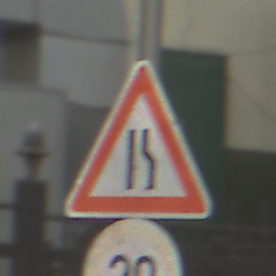
Verkehrszeichen: EinseitigVerengteFahrbahnRechts
Zusatzzeichen unten: Geschwindigkeit20
Umgebung: Outdoor, Urban
Tageszeit: MorningAfternoon
Wetter: Overcast
Licht: Natural
Jahreszeit: NotSpecified
Kontrast: LowContrast